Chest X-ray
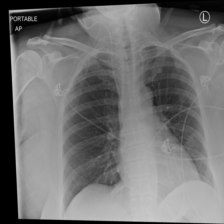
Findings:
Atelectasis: negative
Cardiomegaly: negative
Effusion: negative
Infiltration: negative
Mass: negative
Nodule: negative
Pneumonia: negative
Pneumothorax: negative
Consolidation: negative
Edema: negative
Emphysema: negative
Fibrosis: negative
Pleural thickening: negative
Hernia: negative